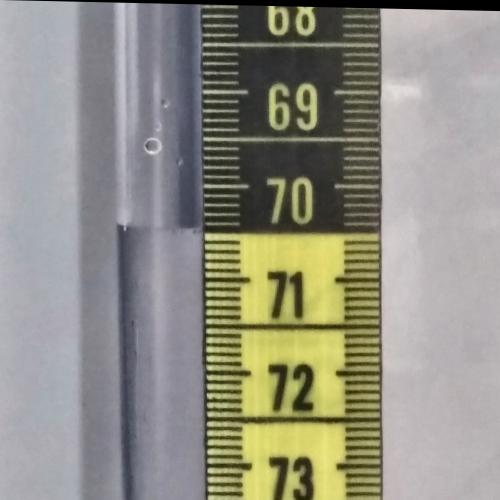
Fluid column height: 70.4 cm